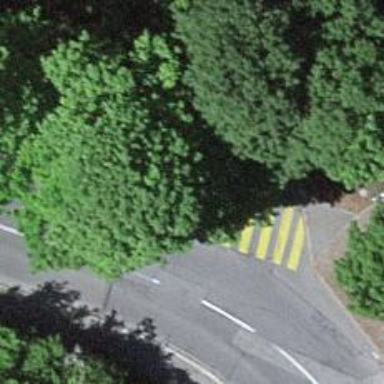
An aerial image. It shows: Marked crossing with zebra stripes on the road.